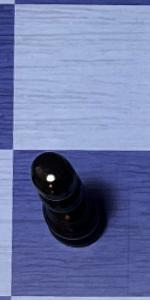
Label: Pawn_Black